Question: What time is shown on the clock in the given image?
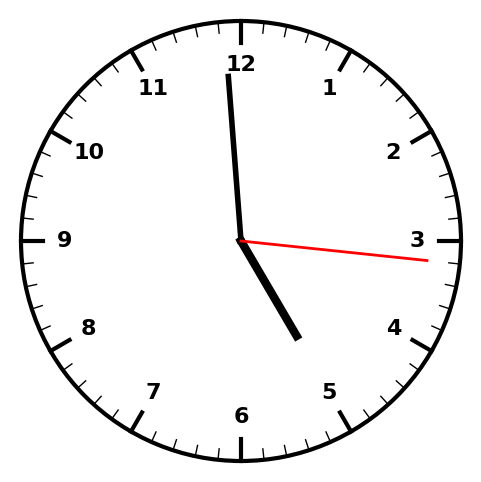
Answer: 04:59:16